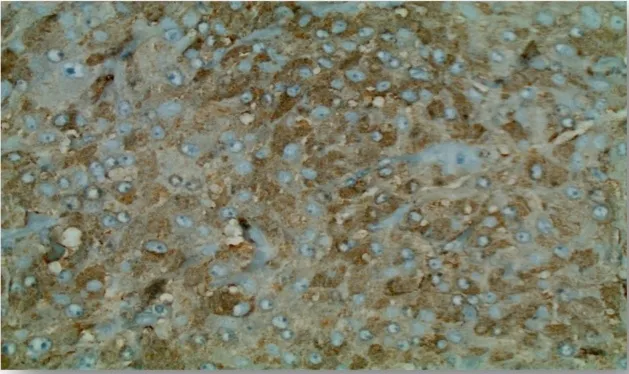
(B): Immuno-histochemical staining with anti-chromogranin A and anti-synaptophysin antibodies. Residual adrenal gland cortex and surrounding benign fat.
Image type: pathology (immunostaining)